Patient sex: F
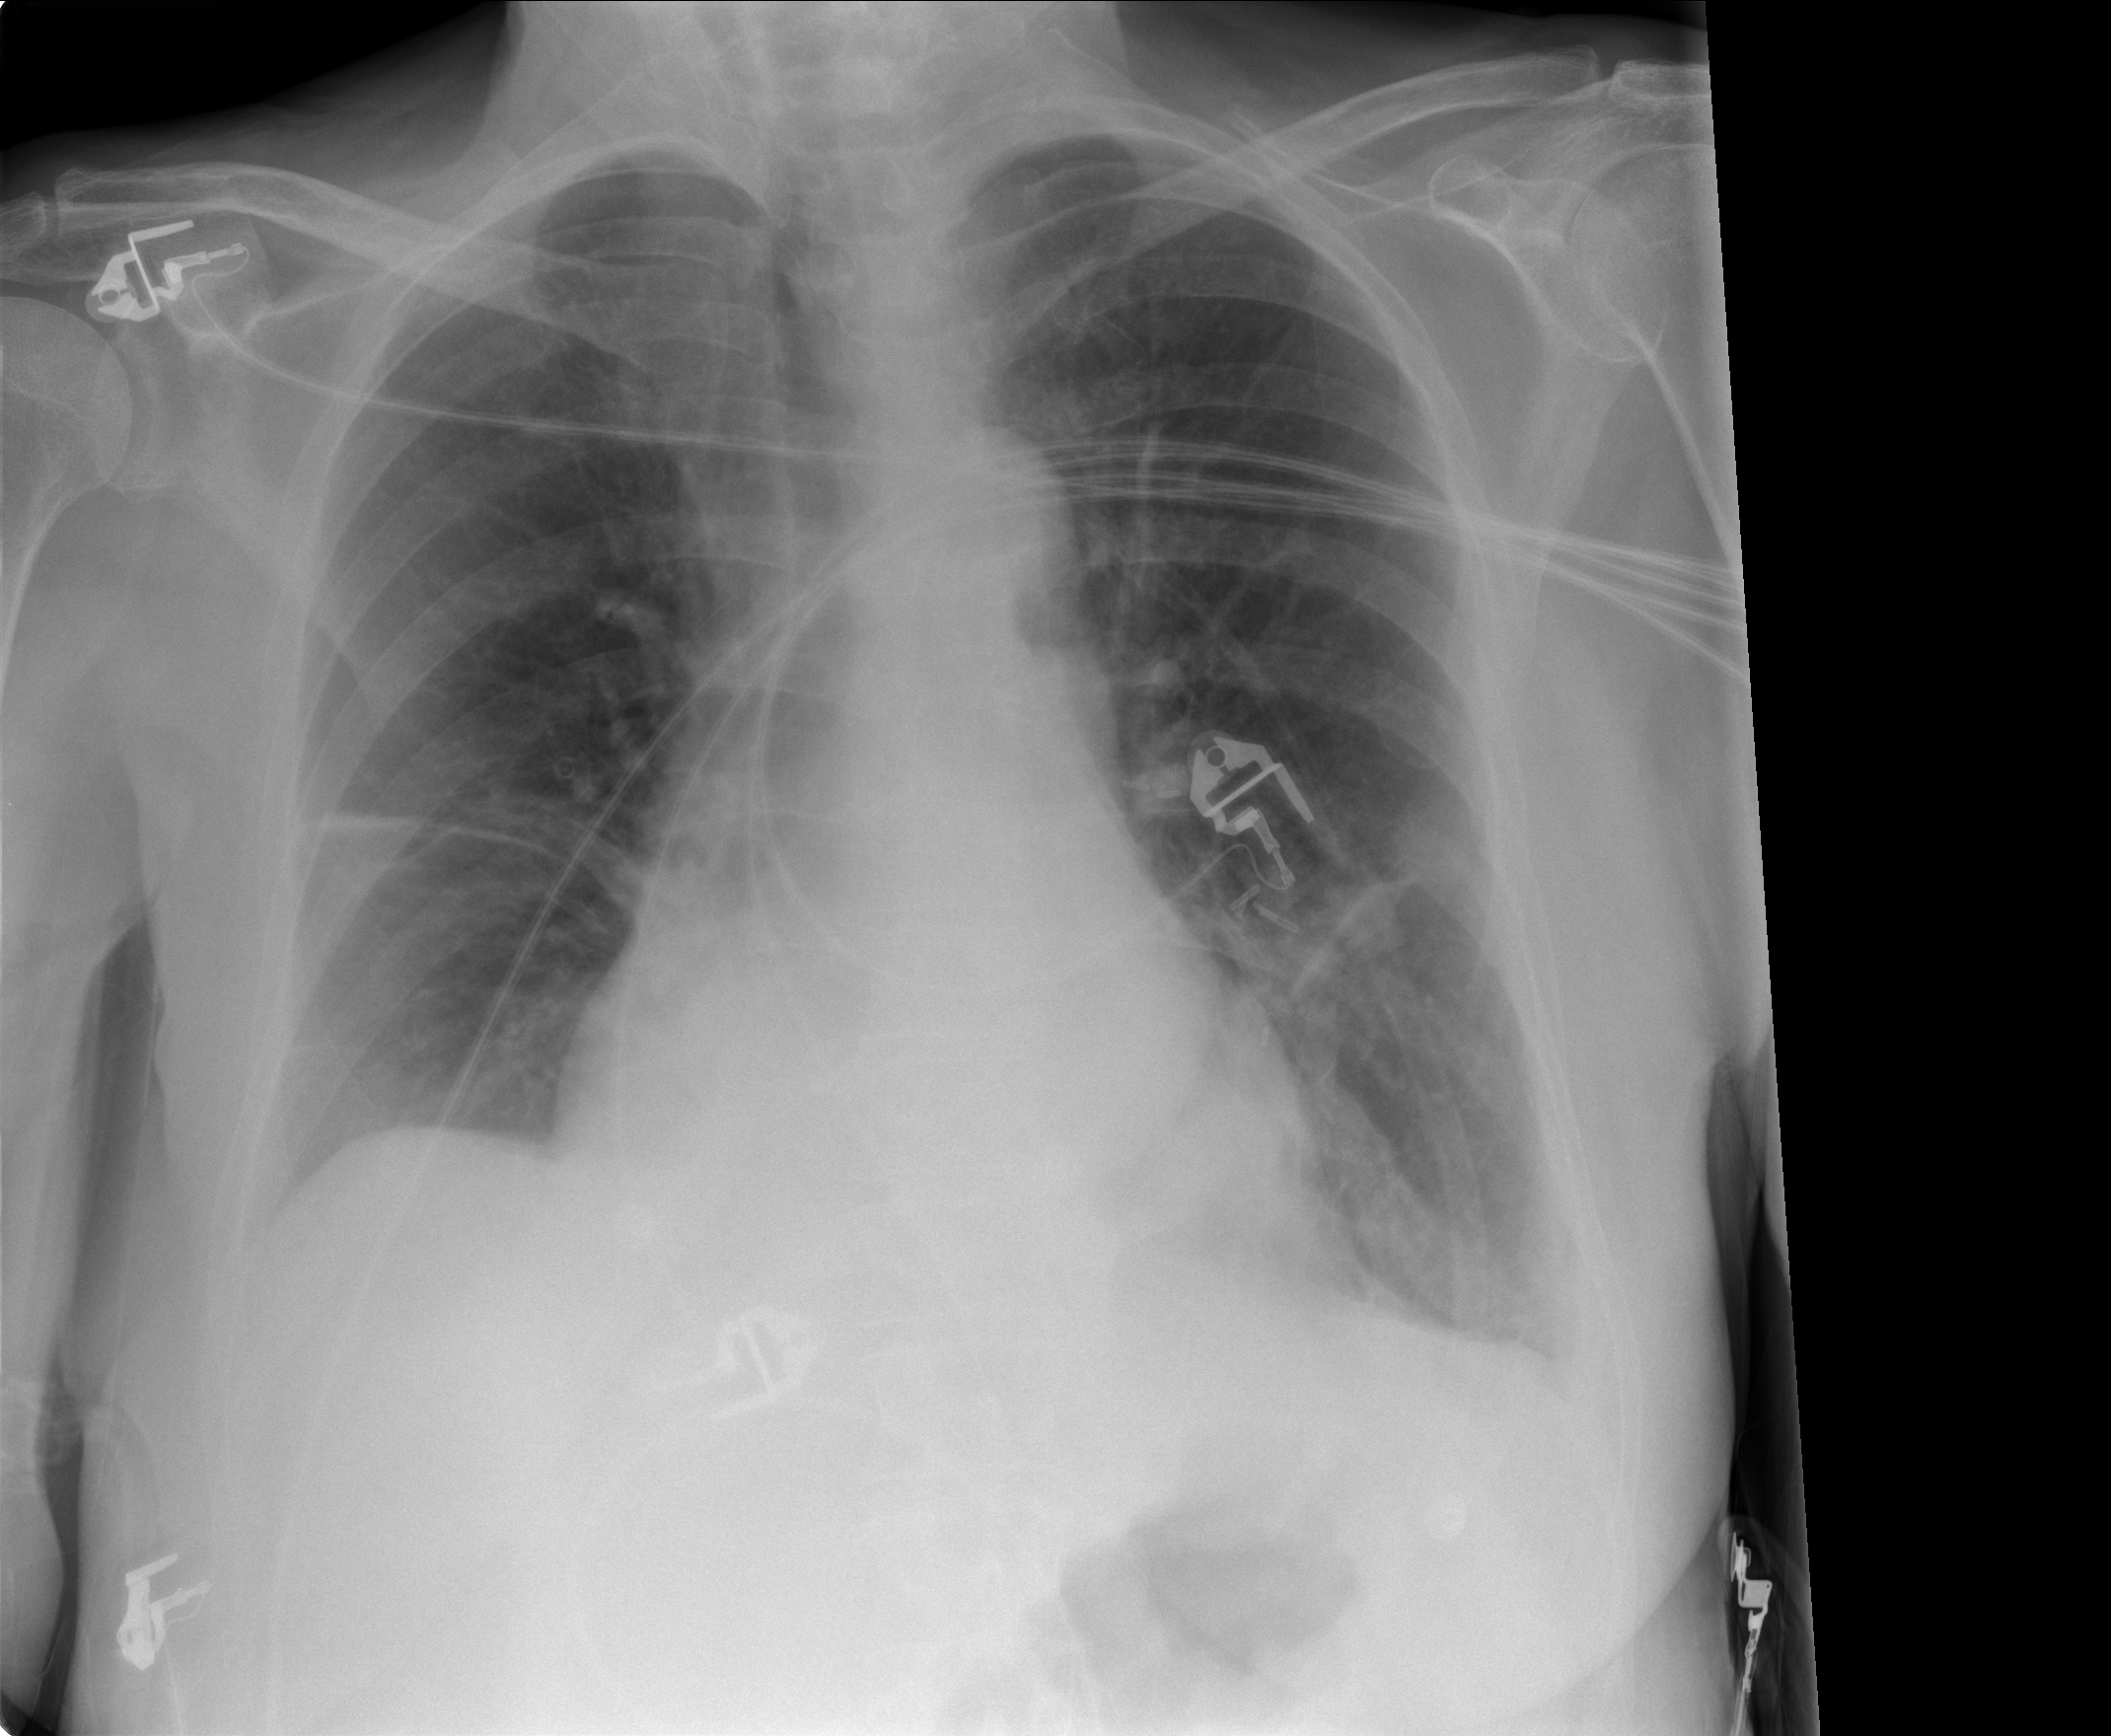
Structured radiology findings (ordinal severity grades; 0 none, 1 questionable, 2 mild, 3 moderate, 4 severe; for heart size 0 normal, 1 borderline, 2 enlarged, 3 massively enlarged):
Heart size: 0
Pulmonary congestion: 0
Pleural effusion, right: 0
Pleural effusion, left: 1
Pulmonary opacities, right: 0
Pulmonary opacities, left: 0
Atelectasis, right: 1
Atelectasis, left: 1